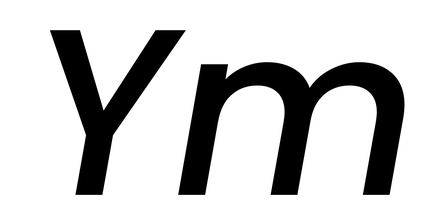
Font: Poppins-MediumItalic